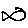
Label: fish